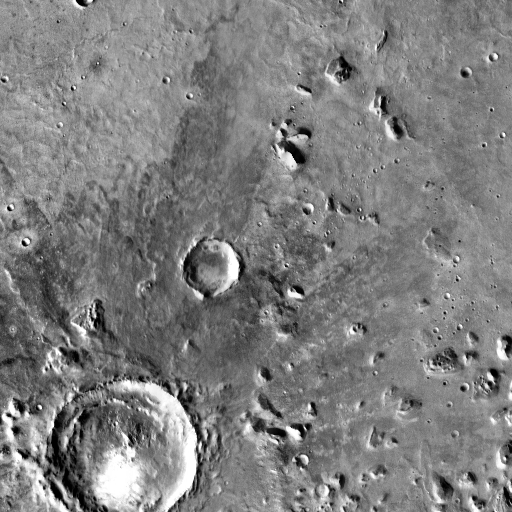
Crater classes present: Background, Other, Layered, Secondary